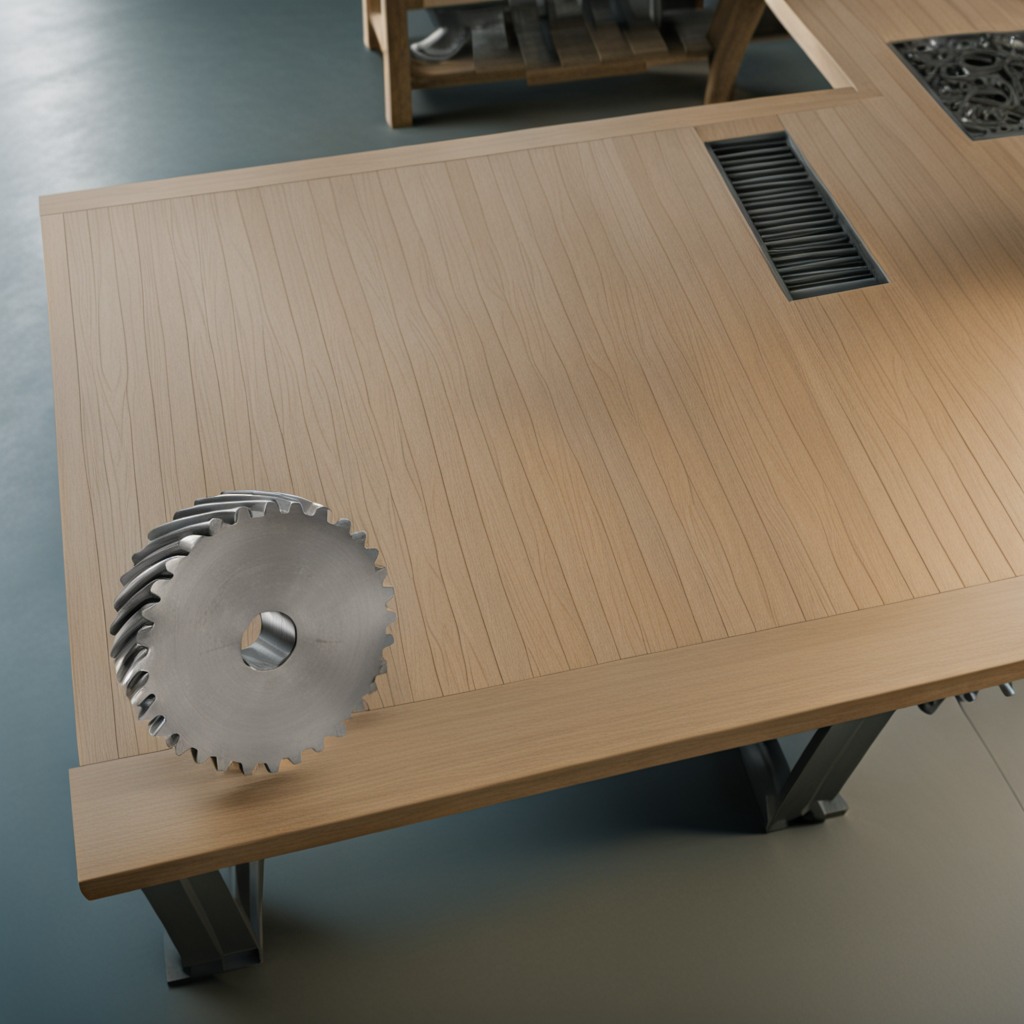
A steel gear with teeth is lying on the workbench inside a coastal fishing gear workshop.